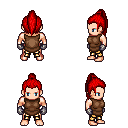
a pixel art fantasy rpg character, male body template, human, light skin, brown tunic, gold greaves, red long topknot hairstyle, metal gloves, four views (front, back, left, right), 2x2 character sprite sheet, small pixel art, hard edges, no anti-aliasing